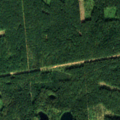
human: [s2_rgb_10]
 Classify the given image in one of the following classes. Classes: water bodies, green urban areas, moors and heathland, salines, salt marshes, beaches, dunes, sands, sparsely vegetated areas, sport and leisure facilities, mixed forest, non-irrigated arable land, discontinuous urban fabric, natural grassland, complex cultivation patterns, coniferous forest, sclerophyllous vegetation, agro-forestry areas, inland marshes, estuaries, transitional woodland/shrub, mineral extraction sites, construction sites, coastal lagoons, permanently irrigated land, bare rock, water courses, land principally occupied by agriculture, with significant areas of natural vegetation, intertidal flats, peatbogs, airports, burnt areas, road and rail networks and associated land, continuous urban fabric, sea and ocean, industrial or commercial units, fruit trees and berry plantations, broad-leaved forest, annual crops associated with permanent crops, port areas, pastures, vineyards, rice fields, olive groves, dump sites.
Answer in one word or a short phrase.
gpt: coniferous forest, mixed forest, water bodies